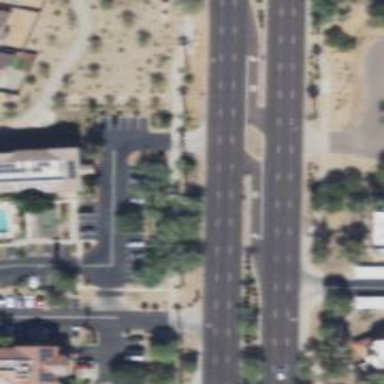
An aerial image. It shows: Secondary link road with asphalt surface.